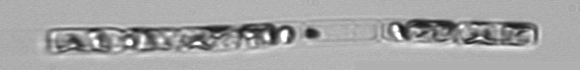
Label: Guinardia_delicatula_TAG_internal_parasite